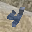
Label: 4